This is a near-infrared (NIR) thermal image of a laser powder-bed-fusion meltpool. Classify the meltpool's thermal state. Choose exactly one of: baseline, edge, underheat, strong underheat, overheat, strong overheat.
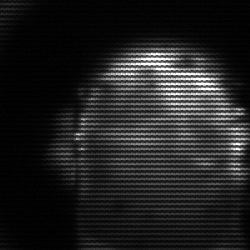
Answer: baseline